Question: Im looking for every tag 'file' which 'url' attribute contains '.jpg' in this XML string via Linq, there is only one occurrence of 'file' tag but I retrieve many duplicate elements

What is wrong in my query?
'''
string p = "<root><item itemid="1" text="Club logo" name="Item1" mandatory="false" selectionmode="single" isGuidelinesEnabled="true" description="VOBM - Enter abbreviated Club Name (e.g. Milan) and 2, 3 or 4 letter abbreviation (e.g. ACM)"><objects><TextBox name="TextArea1" " +
"mandatory="true"><text>&lt;p&gt;test &lt;/p&gt;</text></TextBox><Attachment name="Attachment1" mandatory="false" " +
"templatekey="XIS.Fbs.Stadium.SiteVisit.Template.Picture1">" +
"<TemplateContent>&lt;p&gt;&lt;span&gt;%%Text&lt;/span&gt;&lt;/p&gt; &lt;table style="border: currentColor; border-collapse: collapse;" border="1" cellpadding="0" " +
"cellspacing="0"&gt; &lt;tbody&gt;&lt;tr style="height: 27.8pt;"&gt; &lt;td style="padding: 0cm; border: 1pt solid black; width: 226.25pt; height: 27.8pt;" valign="top" " +
"width="302"&gt; &lt;p style="text-align: center;" align="center"&gt;&lt;span&gt;&lt;img style="width: 267px; height: 191px;" alt="Picture_Missing.jpg" " +
"src="/Repository/General/43/2/5/0/0/7/1/1/9/0/30.png"&gt;&lt;/span&gt; &lt;/p&gt; &lt;p style="text-align: center; page-break-after: avoid;" align="center"&gt;&lt;span " +
"class="PictureCaption"&gt;&lt;span style="font-size: 9pt;"&gt;%%PictureCaption&lt;/span&gt;&lt;/span&gt;&lt;/p&gt; &lt;/td&gt; &lt;/tr&gt; &lt;/tbody&gt;&lt;/table&gt; " +
"&lt;p&gt;&lt;span&gt;&amp;nbsp;&lt;/span&gt;&lt;/p&gt;</TemplateContent><file url="/Repository/Upload/SiteVisit/Report/204965/image (26).jpg" name="image (26)" /></Attachment></objects></item></root>";
var doc = XDocument.Parse(p);
var pp = p.Select(x => doc.Descendants("file").Where(y => y.Attribute("url").Value.Contains(".jpg"))).Distinct().ToList();
foreach (var i in pp)
{
Console.WriteLine(i);
}
'''
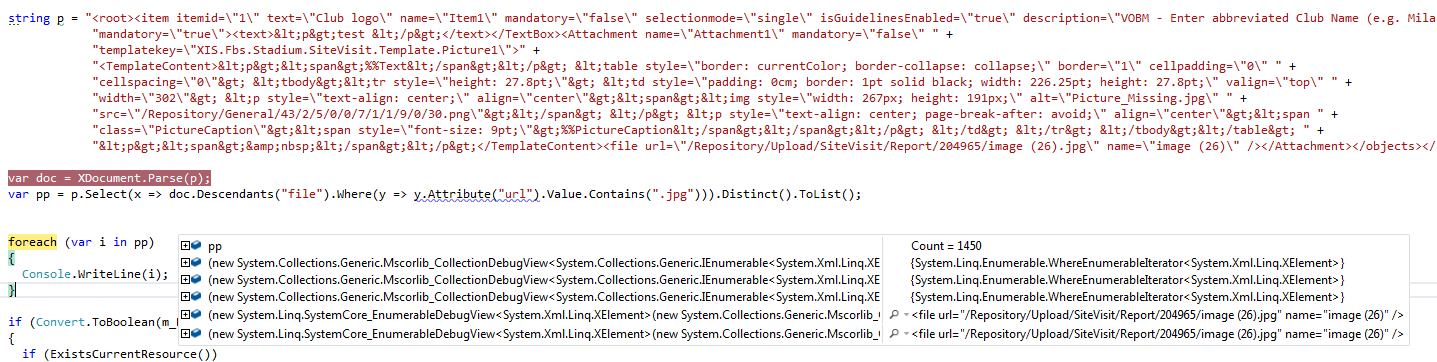
Answer: It looks like 'p.Select' is redundant here:
'''
var pp = p.Select(x => doc.Descendants("file").Where(y => y.Attribute("url").Value.Contains(".jpg")))
.Distinct()
.ToList();
'''
In other words, it should be simple
'''
var pp = doc.Descendants("file")
.Where(y => y.Attribute("url").Value.Contains(".jpg"))
.Distinct()
.ToList();
'''